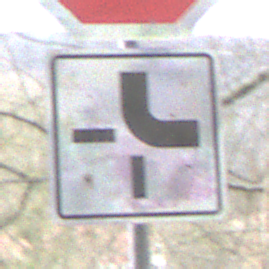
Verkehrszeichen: VerlaufVorfahrtsstrasse4
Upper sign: Stop
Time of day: MorningAfternoon
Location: Outdoor (Nature)
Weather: PartlyCloudy
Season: NotSpecified
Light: Natural